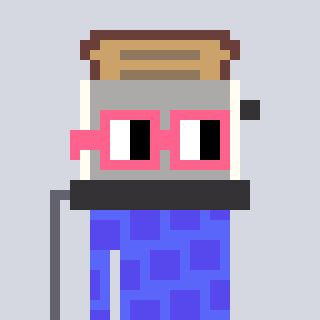
a pixel art character with square pink glasses, a toaster-shaped head and a purple-colored body on a cool background